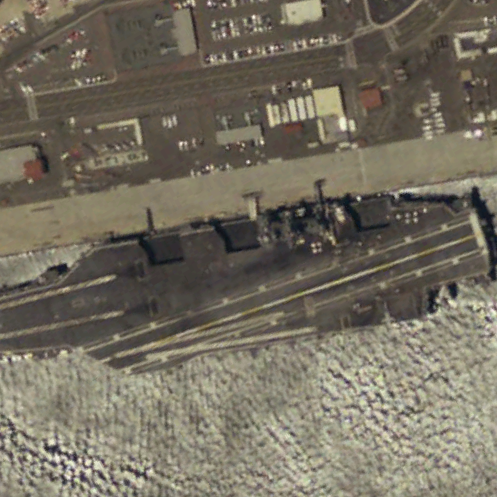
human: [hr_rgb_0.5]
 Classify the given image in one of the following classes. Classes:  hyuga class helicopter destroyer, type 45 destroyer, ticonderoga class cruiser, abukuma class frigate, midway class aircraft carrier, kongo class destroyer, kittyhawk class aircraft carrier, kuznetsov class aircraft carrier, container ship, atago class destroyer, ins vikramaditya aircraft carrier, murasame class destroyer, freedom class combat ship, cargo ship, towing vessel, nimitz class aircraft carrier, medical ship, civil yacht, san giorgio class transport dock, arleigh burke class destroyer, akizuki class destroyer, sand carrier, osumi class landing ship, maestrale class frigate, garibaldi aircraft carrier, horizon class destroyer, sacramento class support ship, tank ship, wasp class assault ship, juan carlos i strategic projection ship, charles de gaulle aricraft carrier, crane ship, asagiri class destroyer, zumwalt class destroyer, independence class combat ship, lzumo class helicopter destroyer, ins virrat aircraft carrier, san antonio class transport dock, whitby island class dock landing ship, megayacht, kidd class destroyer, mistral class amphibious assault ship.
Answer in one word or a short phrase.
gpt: Nimitz class aircraft carrier